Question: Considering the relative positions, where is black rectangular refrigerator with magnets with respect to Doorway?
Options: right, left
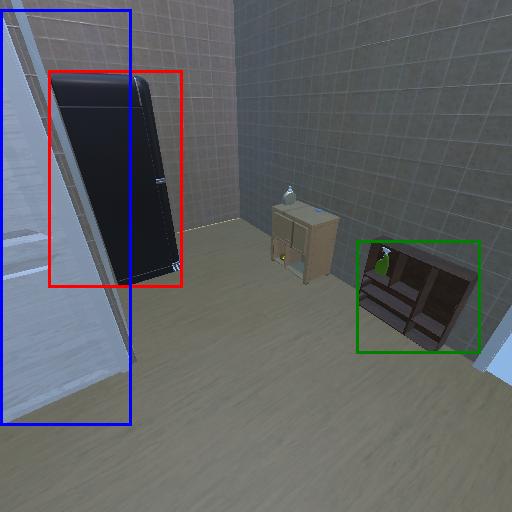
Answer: right